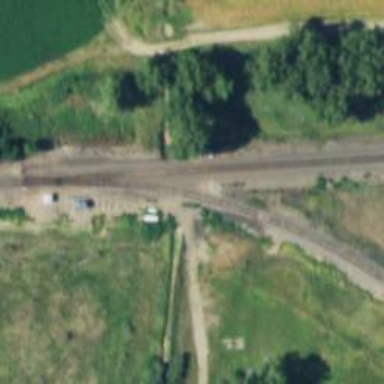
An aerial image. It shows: Railway signal.